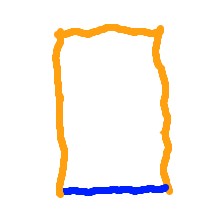
Shape: rectangle